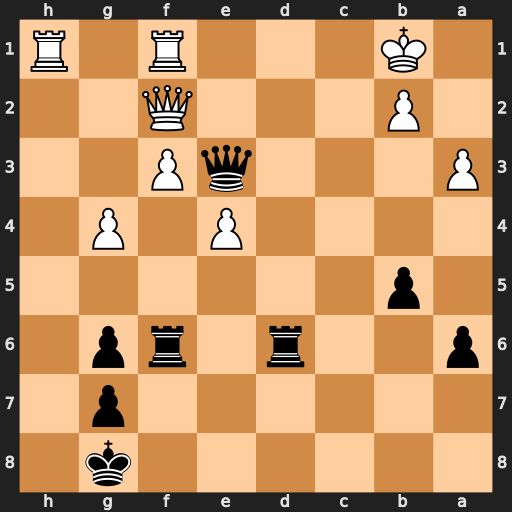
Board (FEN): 6k1/6p1/p2r1rp1/1p6/4P1P1/P3qP2/1P3Q2/1K3R1R
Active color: b
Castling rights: -
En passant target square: -
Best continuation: Rd1+ Rxd1 Qxf2